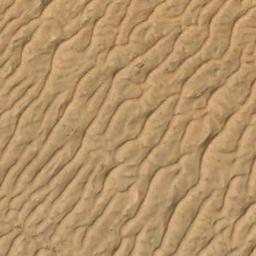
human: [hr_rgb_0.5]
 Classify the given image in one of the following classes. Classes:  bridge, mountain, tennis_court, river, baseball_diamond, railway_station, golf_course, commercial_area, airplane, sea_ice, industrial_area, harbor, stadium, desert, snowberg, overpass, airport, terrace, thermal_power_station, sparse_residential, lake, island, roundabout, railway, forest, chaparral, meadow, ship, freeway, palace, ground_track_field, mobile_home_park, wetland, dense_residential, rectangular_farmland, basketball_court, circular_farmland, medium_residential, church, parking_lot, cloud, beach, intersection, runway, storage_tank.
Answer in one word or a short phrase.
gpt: desert